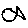
Label: fish